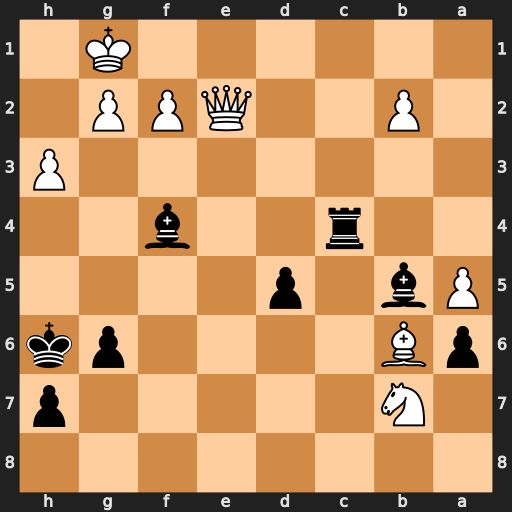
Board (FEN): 8/1N5p/pB4pk/Pb1p4/2r2b2/7P/1P2QPP1/6K1
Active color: b
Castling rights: -
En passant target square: -
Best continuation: Rc1+ Qd1 Rxd1#